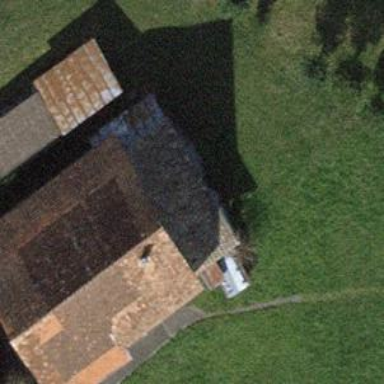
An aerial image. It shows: View of roof of building.